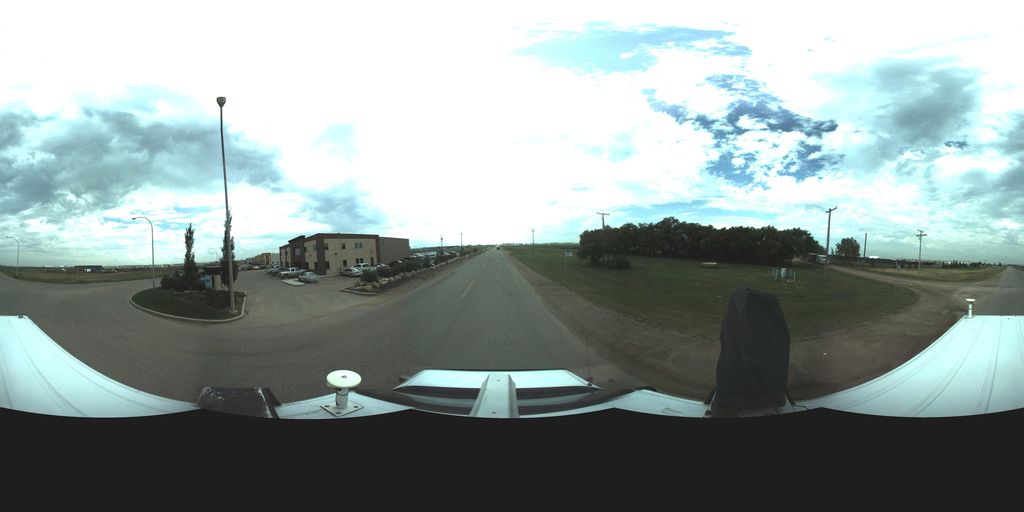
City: saskatoon